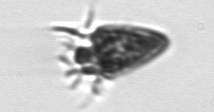
Label: Strombidium_tintinnodes